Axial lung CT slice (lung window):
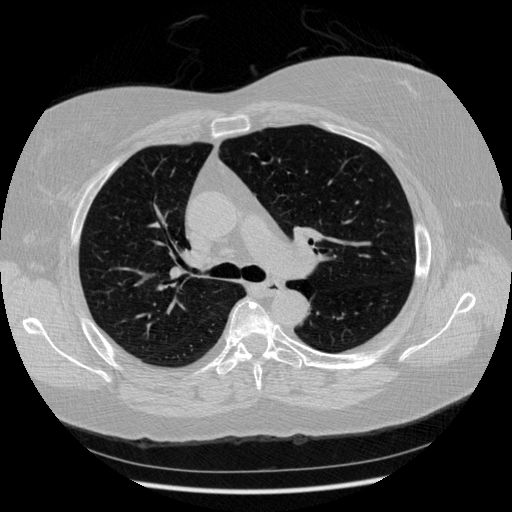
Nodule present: no